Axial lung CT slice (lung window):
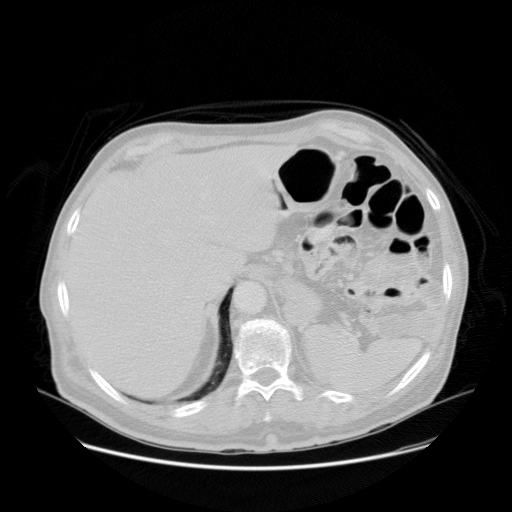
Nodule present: no